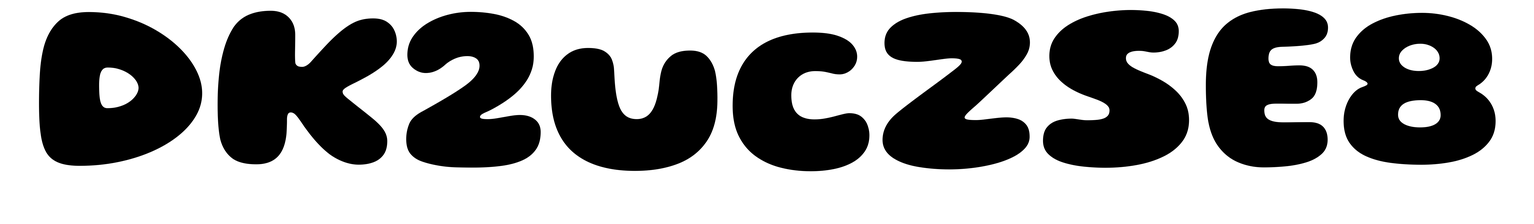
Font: Gluten_ExtraBold